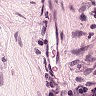
Metastatic tissue present: no